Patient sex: F
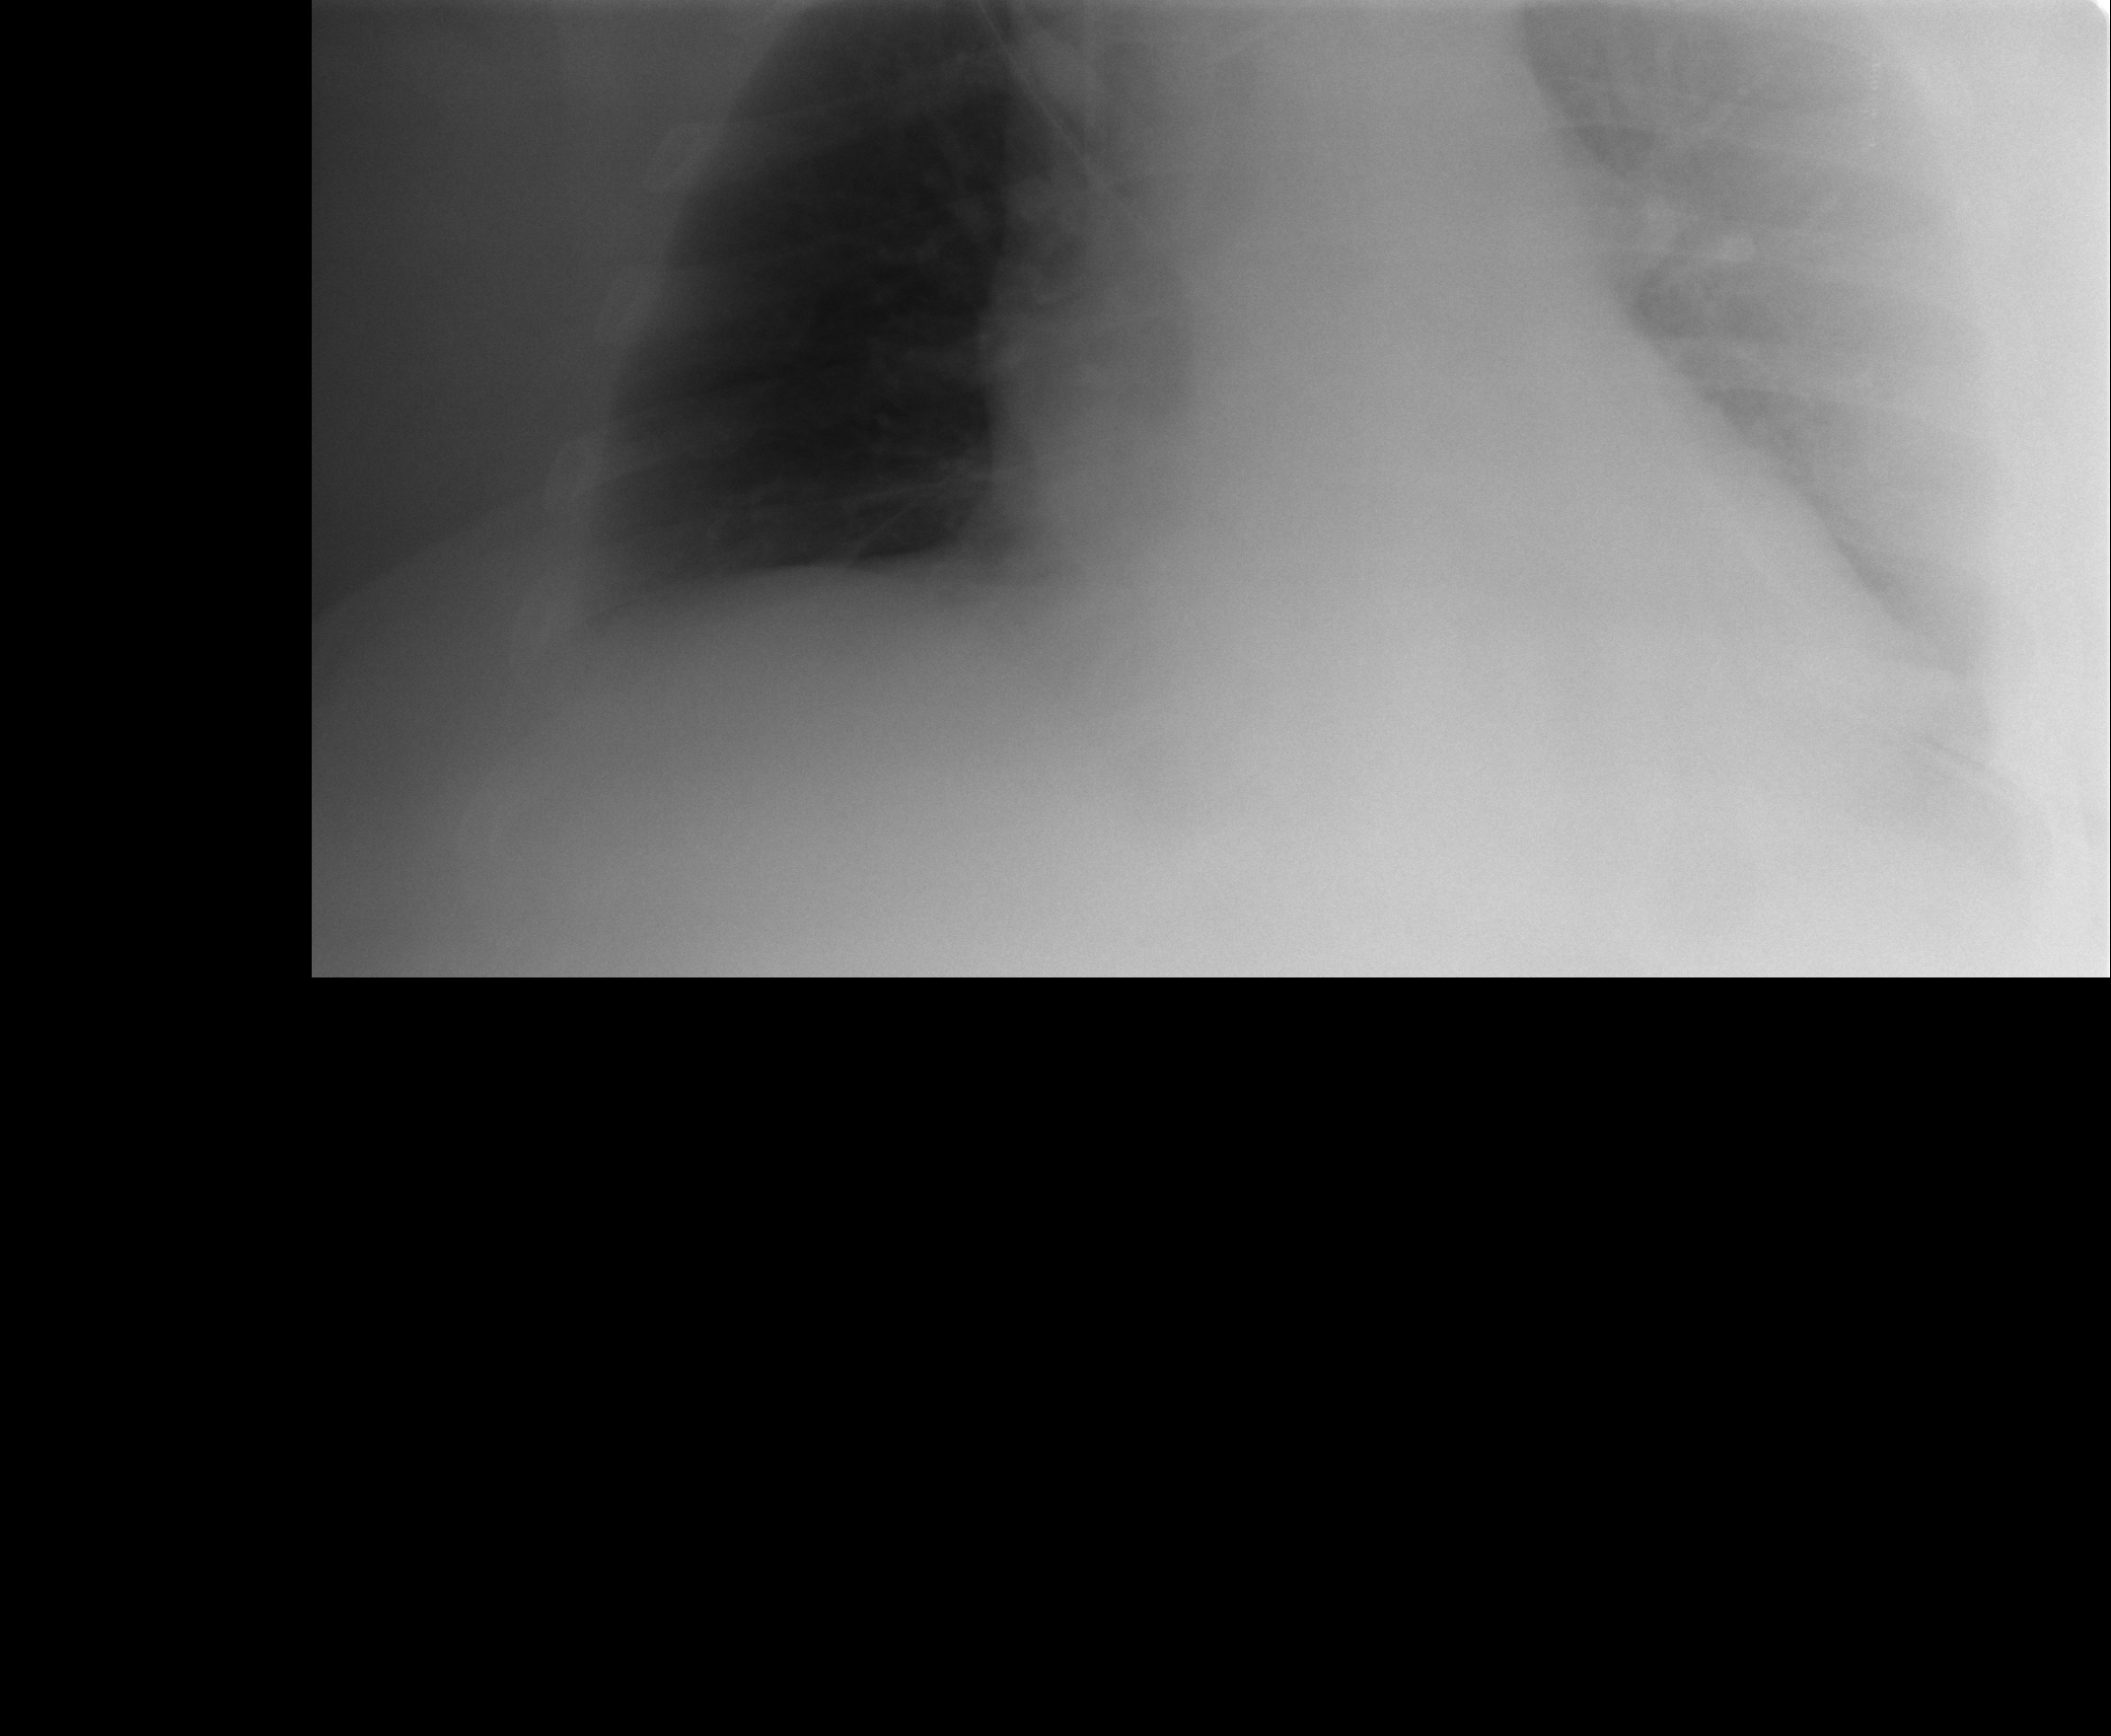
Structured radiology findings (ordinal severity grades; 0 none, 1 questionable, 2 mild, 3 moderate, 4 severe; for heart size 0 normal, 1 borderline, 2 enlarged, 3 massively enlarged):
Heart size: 2
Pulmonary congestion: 0
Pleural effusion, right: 1
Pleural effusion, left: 2
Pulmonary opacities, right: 0
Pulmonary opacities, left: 2
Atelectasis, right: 2
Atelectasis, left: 3